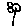
Label: flower